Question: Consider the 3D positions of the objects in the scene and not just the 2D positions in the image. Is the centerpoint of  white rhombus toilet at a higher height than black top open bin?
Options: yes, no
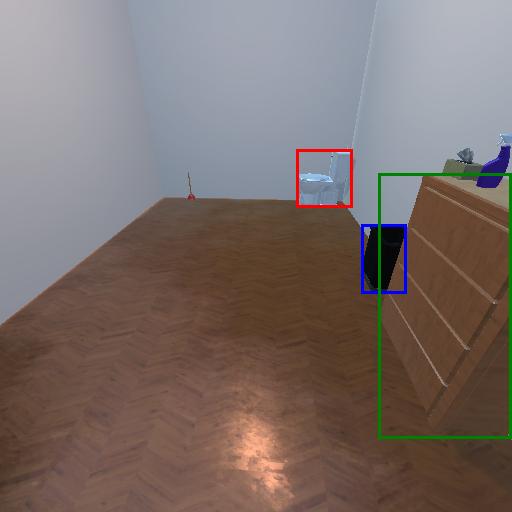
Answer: yes